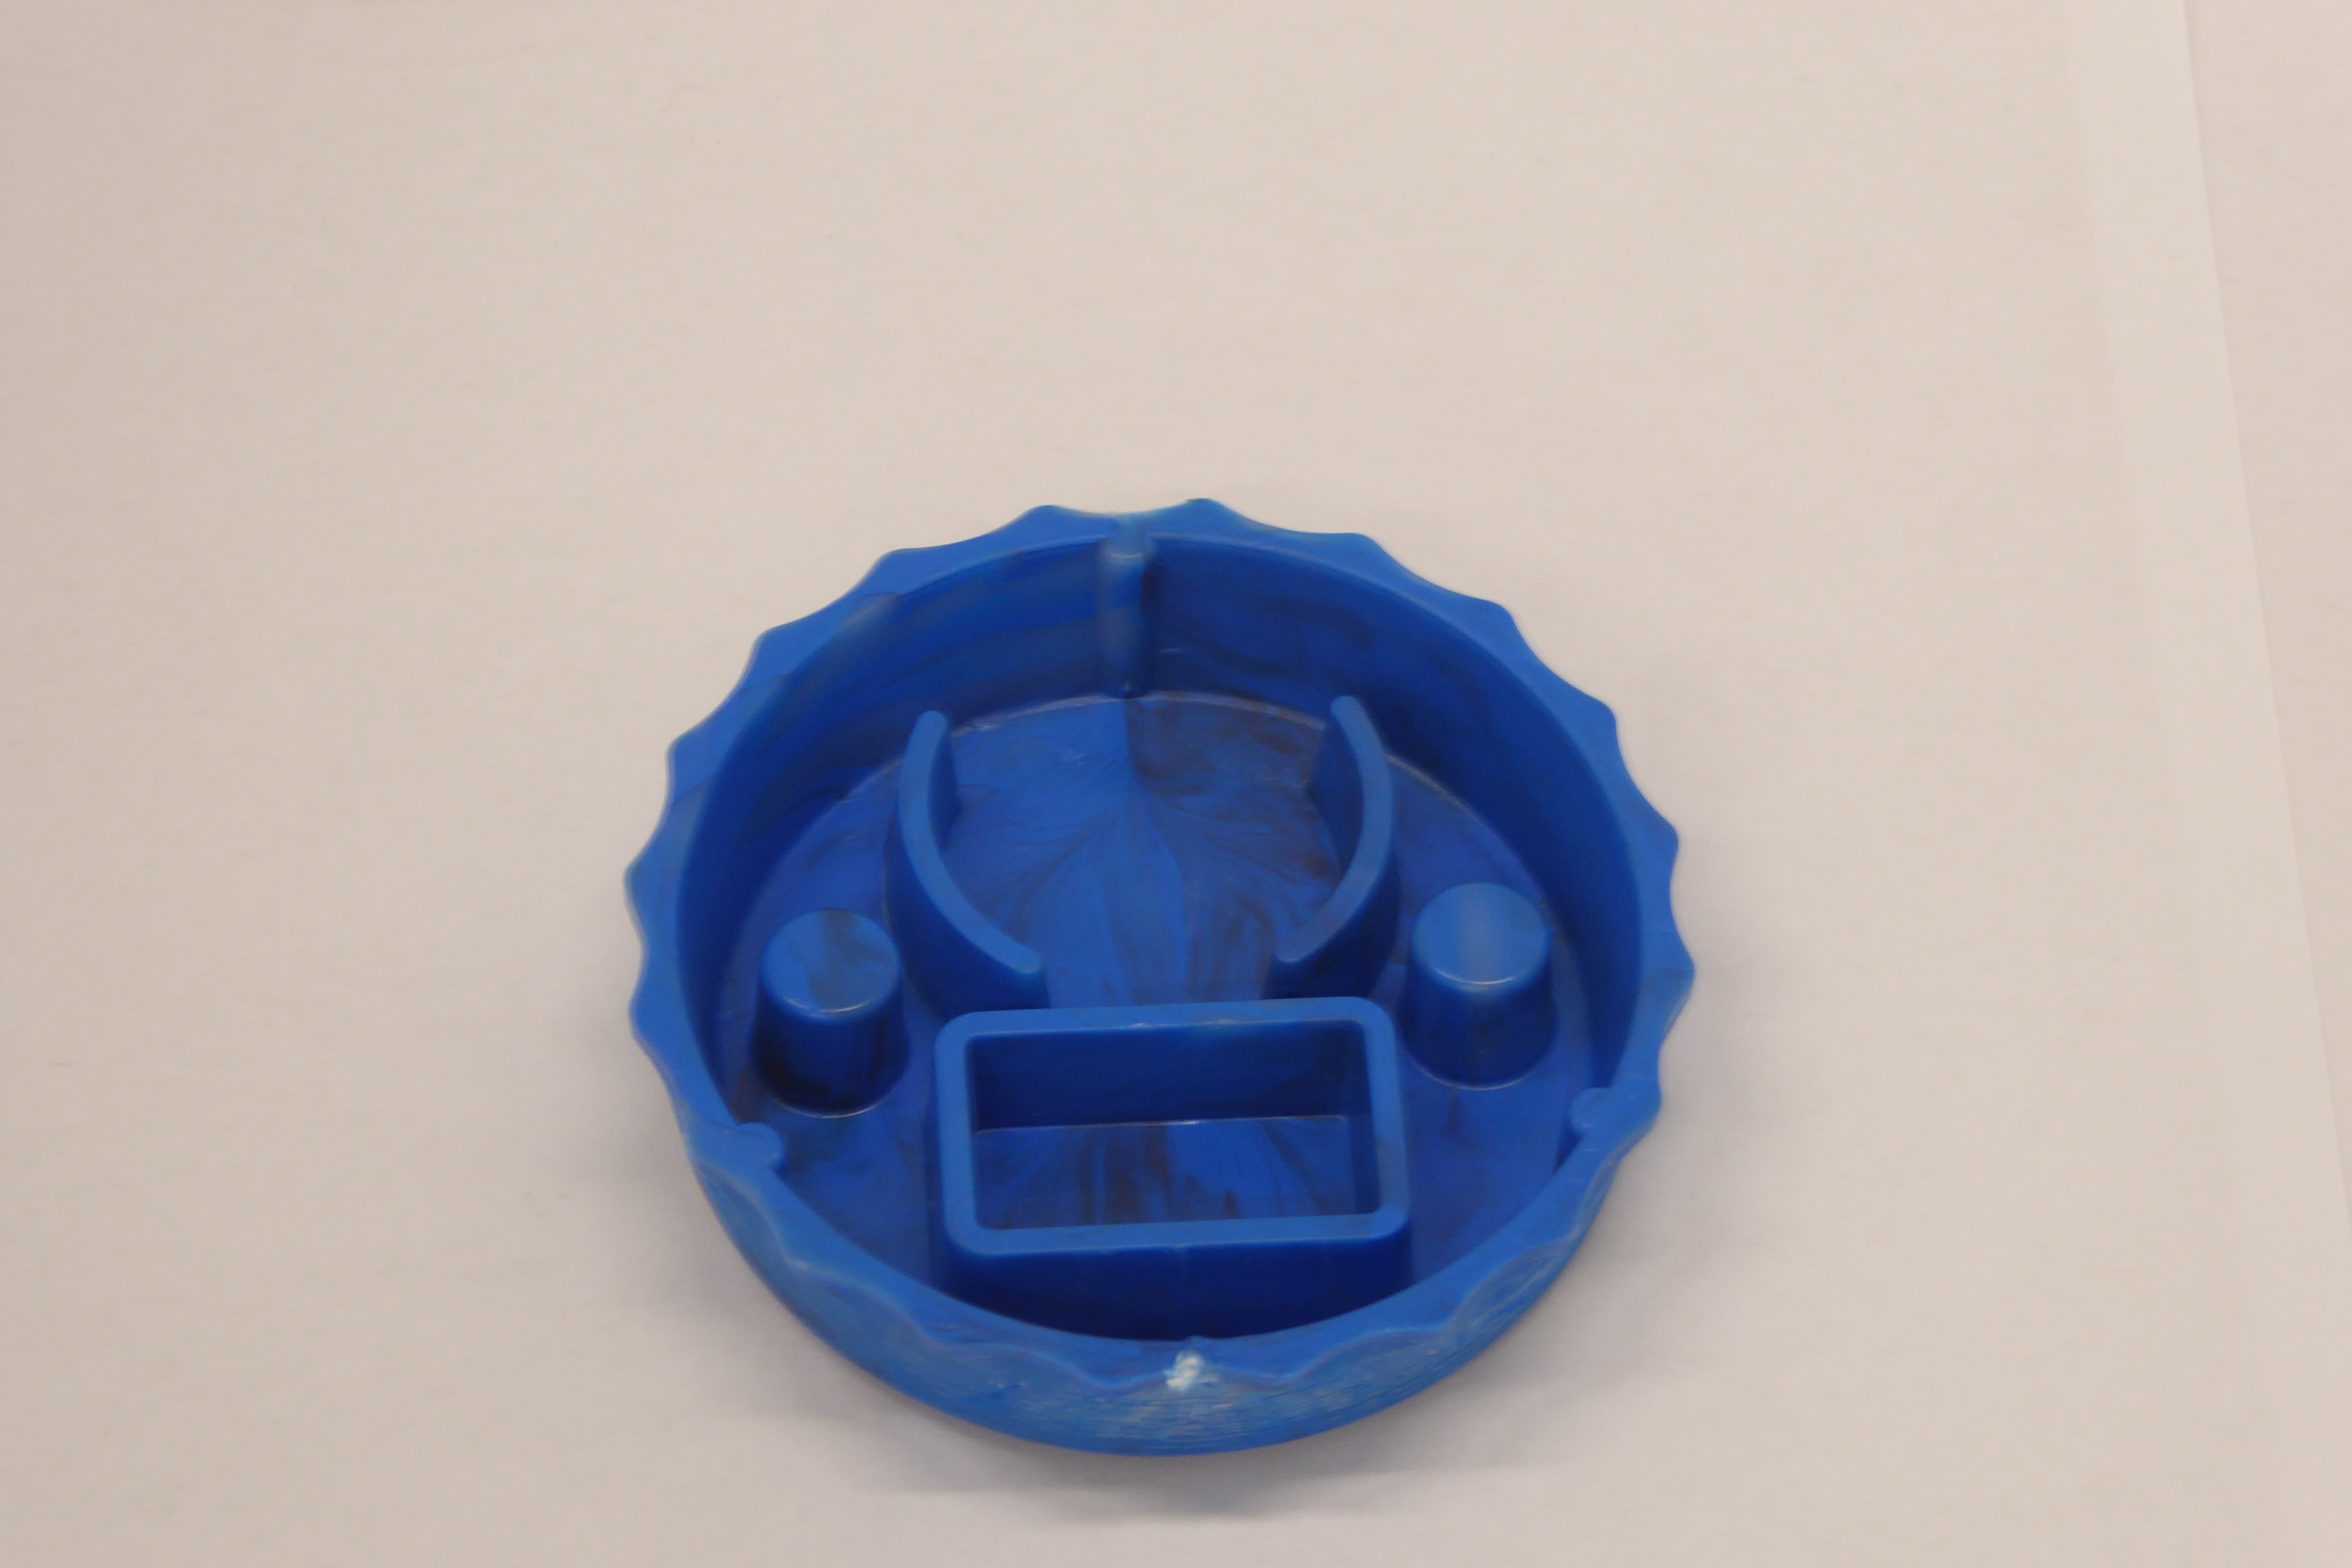
Label: Bottle Opener - Cover